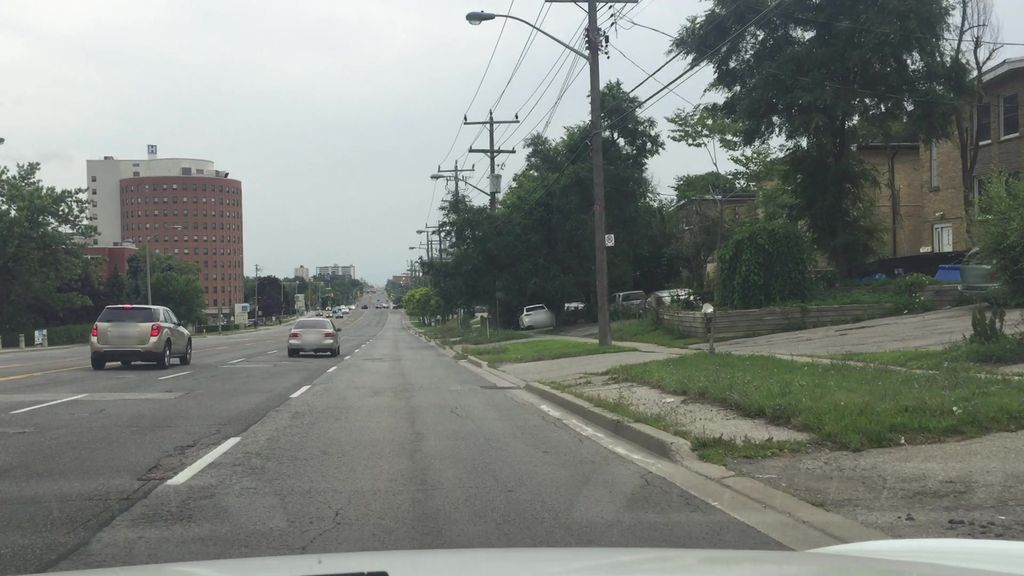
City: toronto